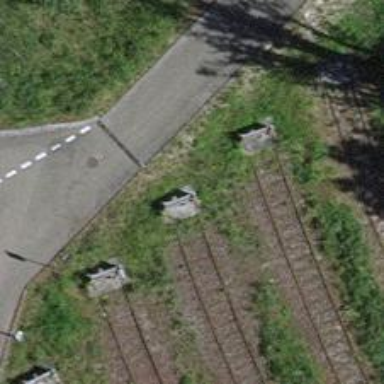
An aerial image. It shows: Railway buffer stop.